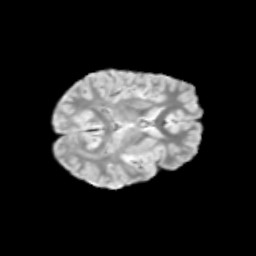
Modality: T2w
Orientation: axial
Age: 11
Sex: male
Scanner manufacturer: siemens
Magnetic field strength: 3 T
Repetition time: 3.8 s
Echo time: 0.07 s